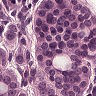
Metastatic tissue present: yes